Interaction volume radius: 5 \u00c5
Interaction volume height: 10 \u00c5
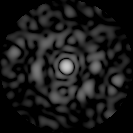
Disorder parameter: 0.8408